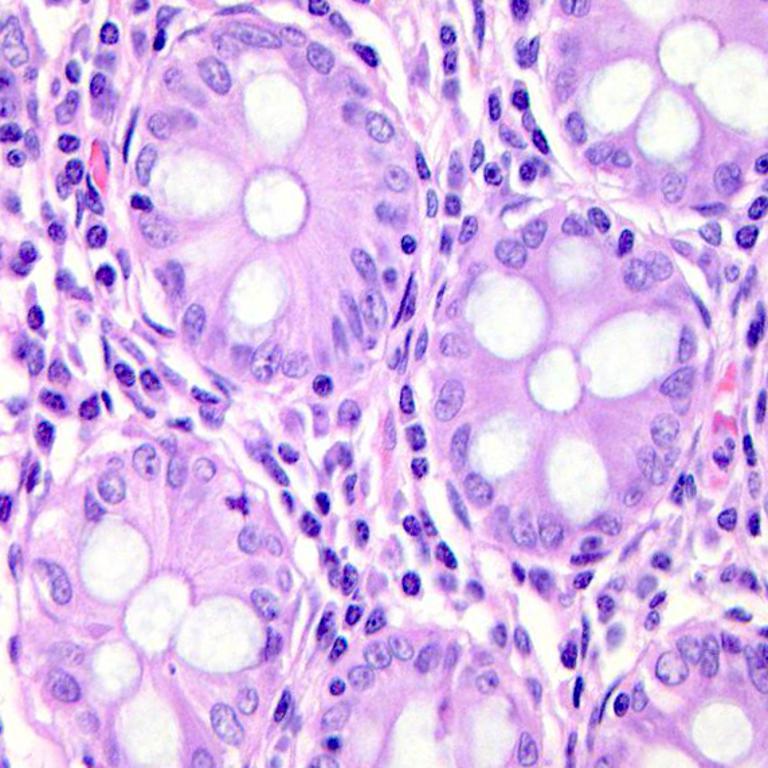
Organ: colon
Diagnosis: benign